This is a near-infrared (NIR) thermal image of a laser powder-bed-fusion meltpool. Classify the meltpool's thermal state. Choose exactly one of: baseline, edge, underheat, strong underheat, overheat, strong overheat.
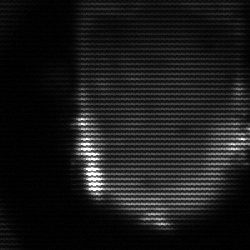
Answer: baseline